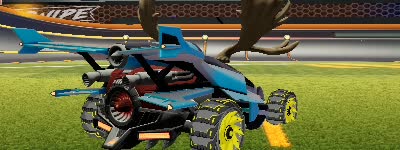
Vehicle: aftershock